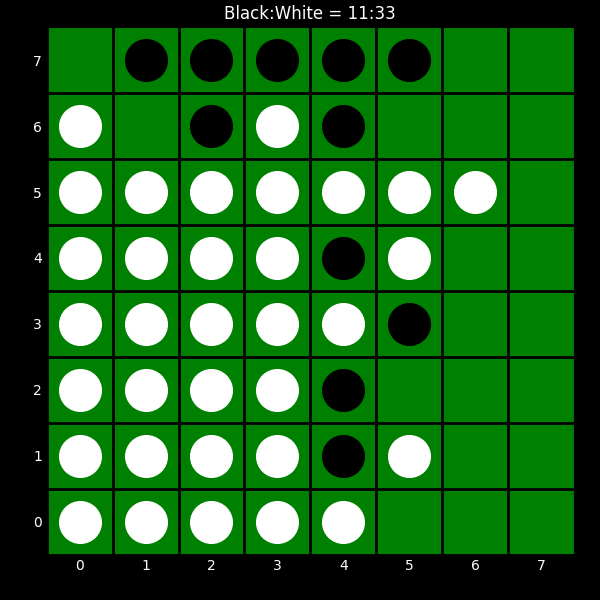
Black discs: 11
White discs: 33